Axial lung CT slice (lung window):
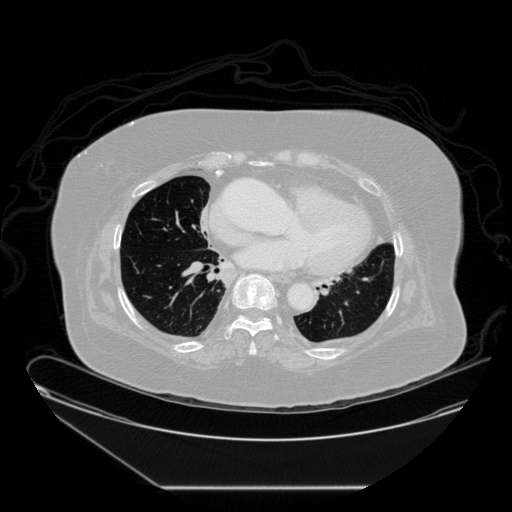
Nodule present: no